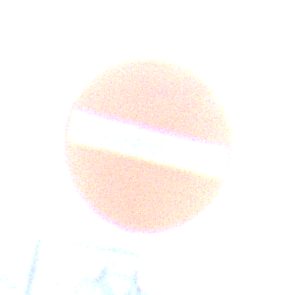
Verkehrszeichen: VerbotDerEinfahrt
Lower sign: EinspurigeFahrzeugeFrei5
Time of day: SunriseSunset
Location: Outdoor (RoadRail)
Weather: PartlyCloudy
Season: NotSpecified
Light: Natural